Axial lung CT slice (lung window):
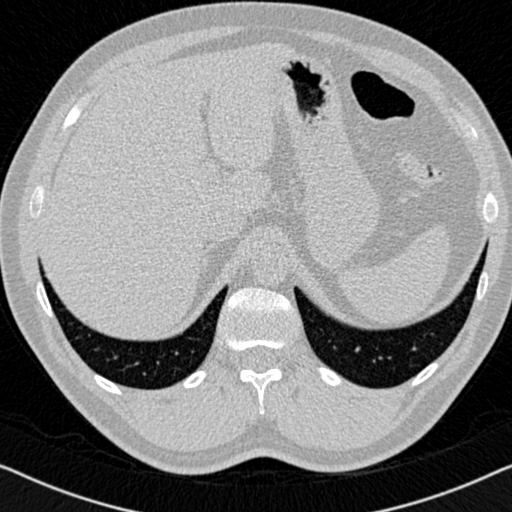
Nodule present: no